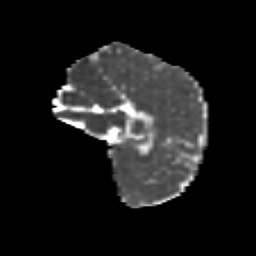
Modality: MD
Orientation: sagittal
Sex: female
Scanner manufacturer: siemens
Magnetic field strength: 3 T
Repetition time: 5 s
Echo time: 0.071 s